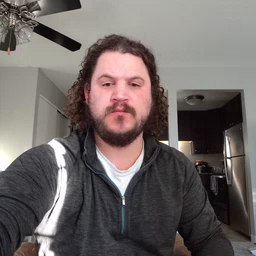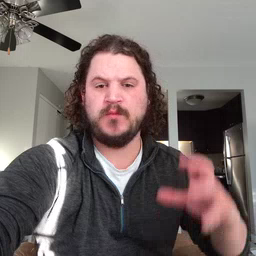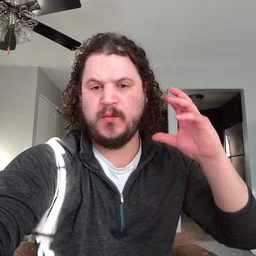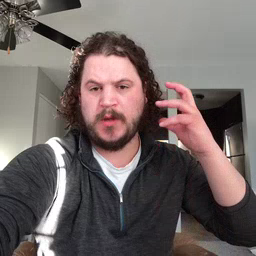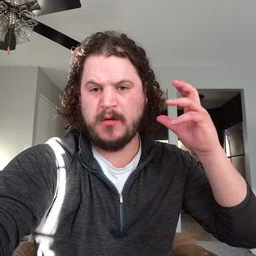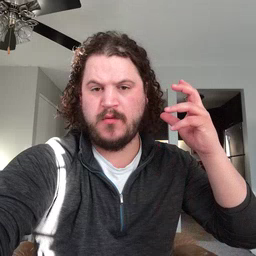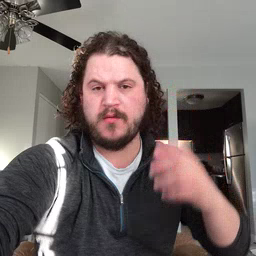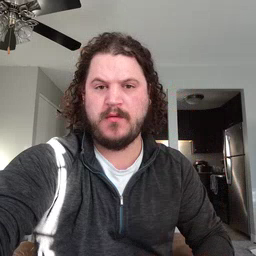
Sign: radio